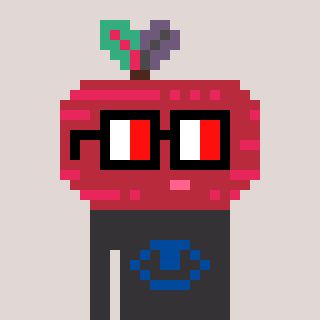
a pixel art character with square glasses with black frames and red eyes, a beet-shaped head and a grayscale-colored body on a warm background